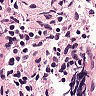
Metastatic tissue present: no